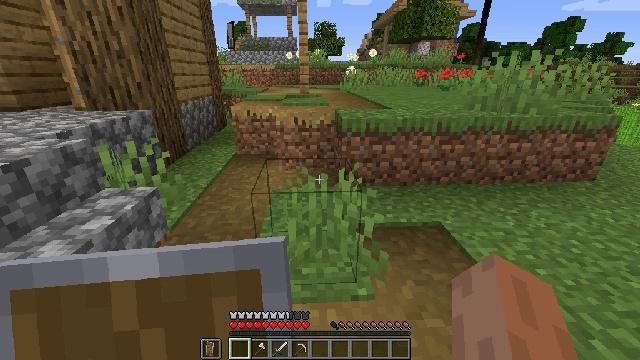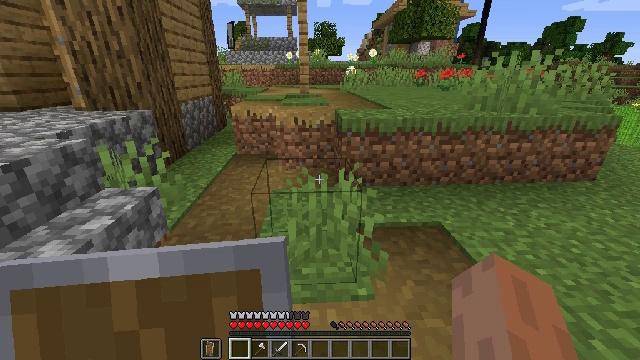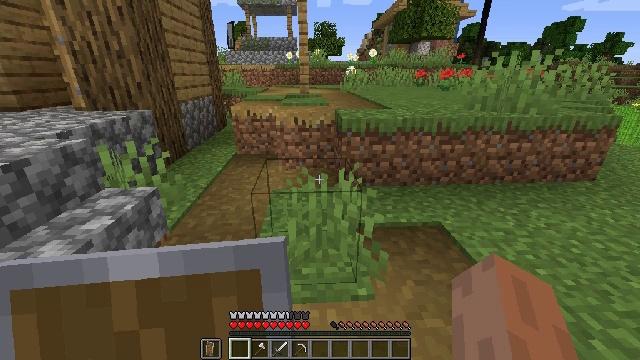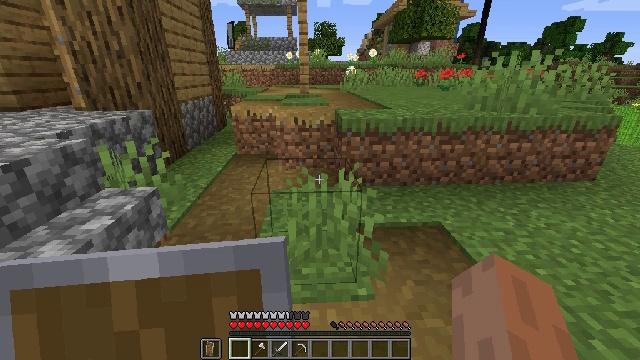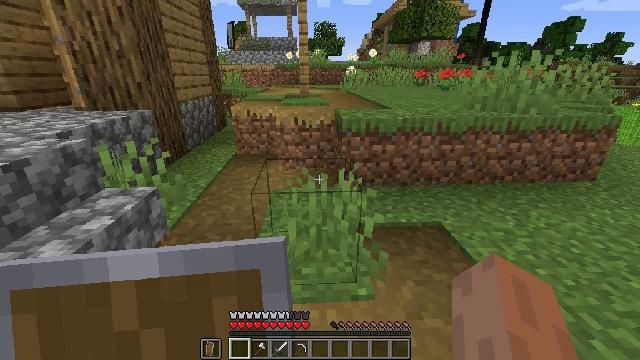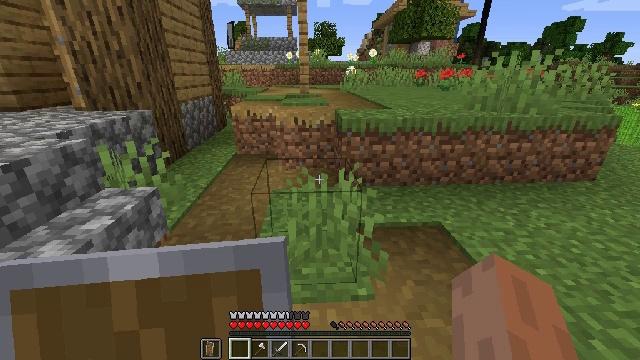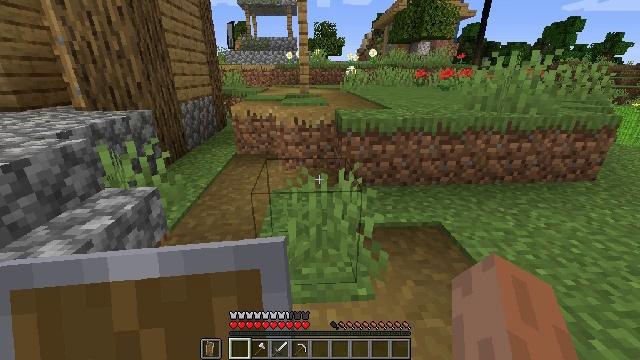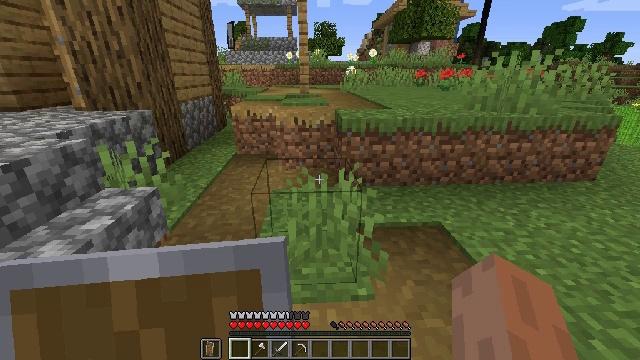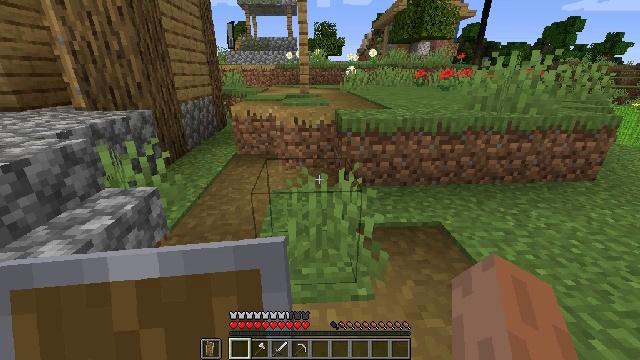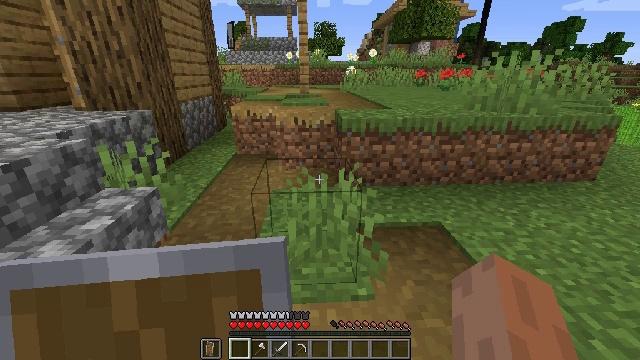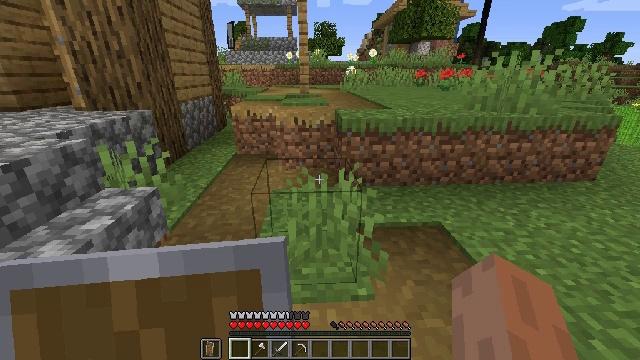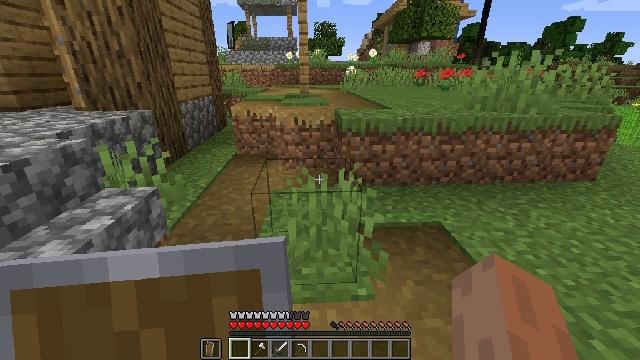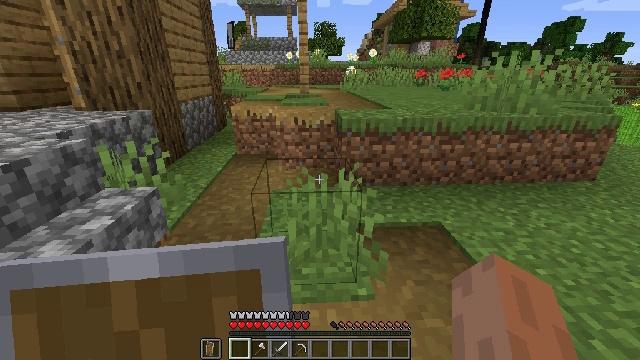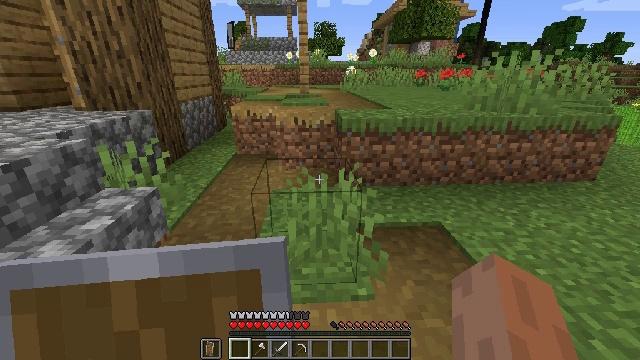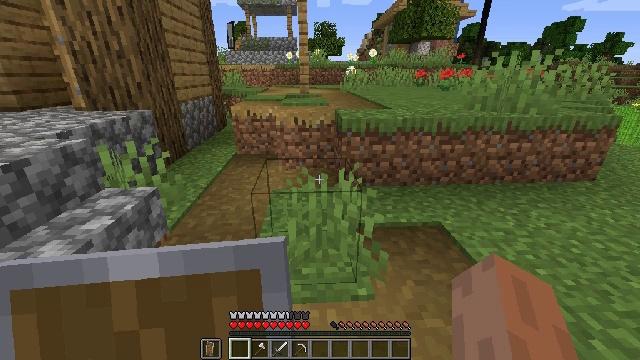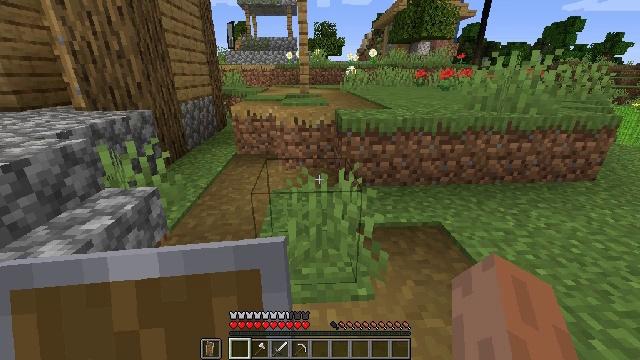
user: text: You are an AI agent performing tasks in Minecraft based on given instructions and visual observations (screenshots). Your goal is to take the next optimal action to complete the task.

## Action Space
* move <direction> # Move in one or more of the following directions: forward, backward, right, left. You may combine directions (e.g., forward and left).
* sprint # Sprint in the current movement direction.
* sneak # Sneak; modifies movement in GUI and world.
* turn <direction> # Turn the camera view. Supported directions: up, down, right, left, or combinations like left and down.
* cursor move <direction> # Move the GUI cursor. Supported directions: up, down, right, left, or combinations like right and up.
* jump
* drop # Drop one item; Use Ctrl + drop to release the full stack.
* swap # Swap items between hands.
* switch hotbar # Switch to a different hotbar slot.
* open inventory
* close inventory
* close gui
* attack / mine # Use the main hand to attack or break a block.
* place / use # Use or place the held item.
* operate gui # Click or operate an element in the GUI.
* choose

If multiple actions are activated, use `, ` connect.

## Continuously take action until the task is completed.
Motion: motion action
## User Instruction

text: craft item air
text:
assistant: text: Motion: no_op
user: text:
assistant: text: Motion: no_op
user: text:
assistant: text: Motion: no_op
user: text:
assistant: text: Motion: no_op
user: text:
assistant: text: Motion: no_op
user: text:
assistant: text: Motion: no_op
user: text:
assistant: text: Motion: no_op
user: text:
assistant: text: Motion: no_op
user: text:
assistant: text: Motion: no_op
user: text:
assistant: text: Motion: no_op
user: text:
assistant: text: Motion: no_op
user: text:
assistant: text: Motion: no_op
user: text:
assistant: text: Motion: no_op
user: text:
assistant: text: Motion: no_op
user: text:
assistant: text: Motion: no_op
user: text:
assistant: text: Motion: no_op
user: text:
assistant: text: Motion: no_op
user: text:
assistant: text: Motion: no_op
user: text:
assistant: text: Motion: no_op
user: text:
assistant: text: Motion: no_op
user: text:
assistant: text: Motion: no_op
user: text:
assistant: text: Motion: no_op
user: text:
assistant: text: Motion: no_op
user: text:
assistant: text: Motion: no_op
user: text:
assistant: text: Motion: no_op
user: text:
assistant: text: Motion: no_op
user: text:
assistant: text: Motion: no_op
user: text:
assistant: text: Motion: no_op
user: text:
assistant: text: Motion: no_op
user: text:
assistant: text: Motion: no_op